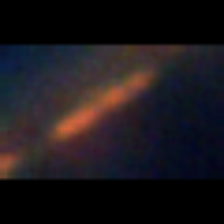
Taxon: Pennate
Group: Diatoms